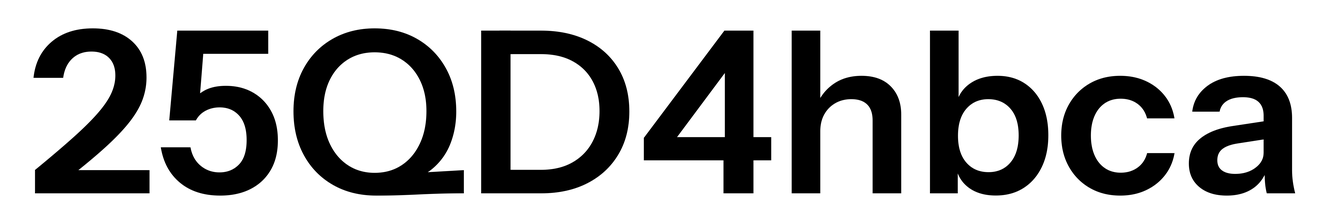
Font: InstrumentSans_SemiBold